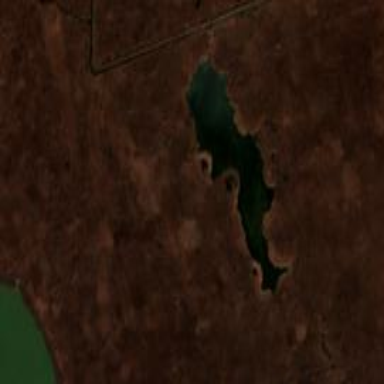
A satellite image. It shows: Lake surrounded by natural water.